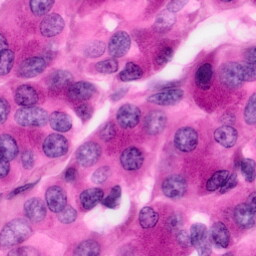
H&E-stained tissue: Pancreatic